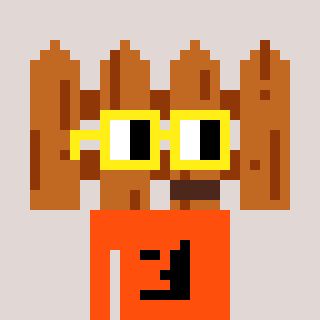
a pixel art character with square yellow glasses, a fence-shaped head and a orange-colored body on a warm background